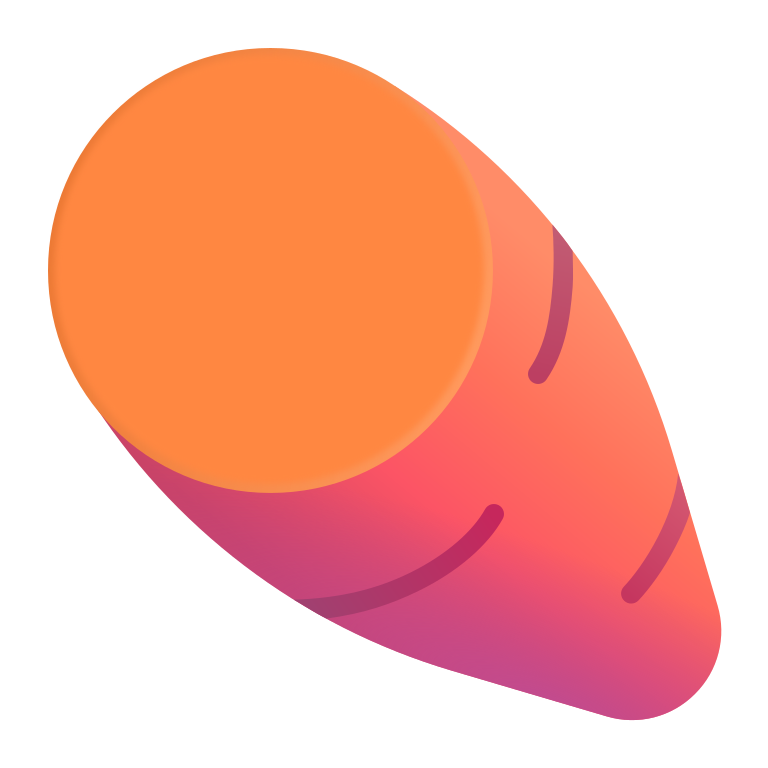
roasted sweet potato color